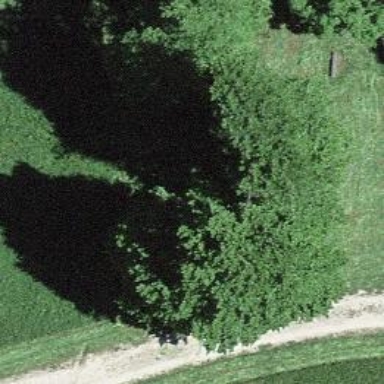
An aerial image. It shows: Broadleaved tree with lush foliage.